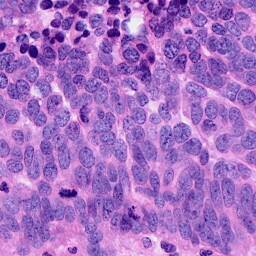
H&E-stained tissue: Ovarian